Question: I am currently working on a 2D Java game, and am currently in the process of implementing dynamic lighting, for e.g. torches, light bulbs and the sun. I however, have run into a problem. Numerous attempts with different implementations have not yet provided the desired result, either not being what I was looking, not working as expected or lagging the whole game. I have tried the following implementations:
- - -
The RadialGradientPaint mask did not prove to be what I was looking for, my implementation of it did not handle any elements on the screen, meaning light would "go through" walls.
The second implementation, an asynchronous flood-fill, did not work properly. It only rendered part of the light, and then called it a day, especially with larger lights.
The third implementation, a synchronous flood-fill, does what I want, but because it is running on the main thread, it hangs it in the process:

The code used to create the last image is as follows:
'''
public void lightQueue(int x, int y, float level, boolean isSun){
float newLevel;
Queue<LightData> queue = new LinkedList<LightData>();
queue.add(new LightData(x,y,level));
while(!queue.isEmpty()){
LightData d = queue.remove();
try{
newLevel = d.level - Level.getBlock(d.x, d.y).getLightBlockAmount();
}catch(NullPointerException e){
continue;
}
if(newLevel <= Level.getBlock(d.x, d.y).getLightLevel()) continue;
if(newLevel > 1f){
Level.getBlock(d.x, d.y).setLightLevel(1f);
} else {
Level.getBlock(d.x, d.y).setLightLevel(newLevel);
}
queue.add(new LightData(d.x + 1, d.y, newLevel));
queue.add(new LightData(d.x - 1, d.y, newLevel));
queue.add(new LightData(d.x, d.y + 1, newLevel));
queue.add(new LightData(d.x, d.y - 1, newLevel));
}
}
public void tick(){
for(Emitter e:emitters){
e.tick();
}
if(Main.tickCount % 20 == 0){
for(Emitter e:emitters){
if(e instanceof Sun){
lightRec((int) e.getLocation().getX(), (int)e.getLocation().getY(), e.lightLevel, true);
} else if(Level.shouldRender(e.getLocation(), Level.camera)){
lightRec((int) e.getLocation().getX(), (int)e.getLocation().getY(), e.lightLevel, false);
}
}
}
}
'''
The rendering of blocks goes as follows:
'''
public void render(Graphics g, Camera c){
g.drawImage(texture, c.getRelativePixelX(getLocation().getPixelX()), c.getRelativePixelY(getLocation().getPixelY()), null);
g.setColor(new Color(0f, 0f, 0f, 1f - lightLevel));
g.fillRect(c.getRelativePixelX(getLocation().getPixelX()), c.getRelativePixelY(getLocation().getPixelY()), getBounds(c).width, getBounds(c).height);
g.setColor(Color.WHITE);
}
'''
The RelativePixel stuff is only a conversion from the in-game coordinate system to onscreen pixels for proper placement.
This code is being ran twice a second to ensure that the game doesn't instantly freeze. Multiple light sources or light sources brighter than 1f (to increase the radius) will freeze the game.
So my question is, is there a more effective/better way to implement dynamic lighting?
If not, is there any way I can improve the current system?
If there is anything unclear please let me know! Thank you
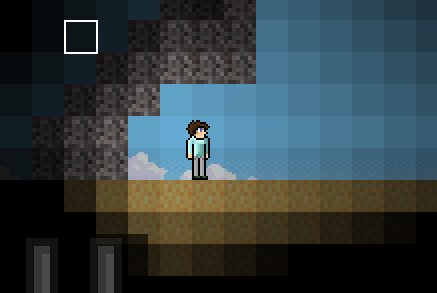
Answer: i've answered that question for a top-down-view...
...but i'ts the same issue...
use ray-tracing...
<URL>